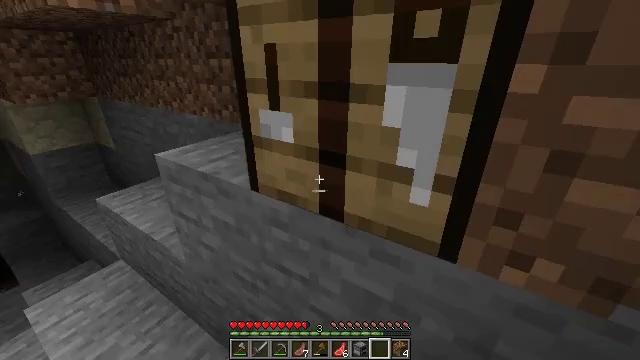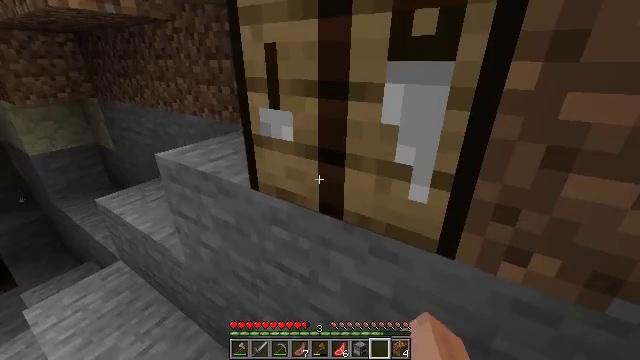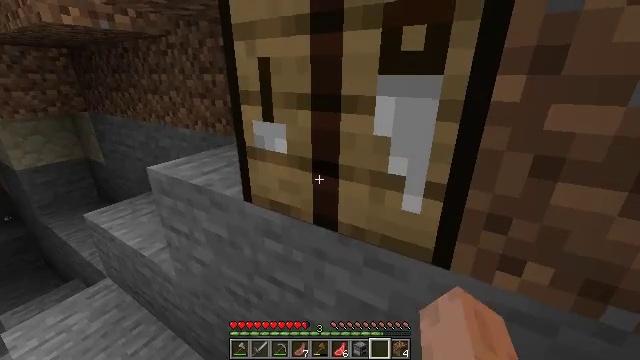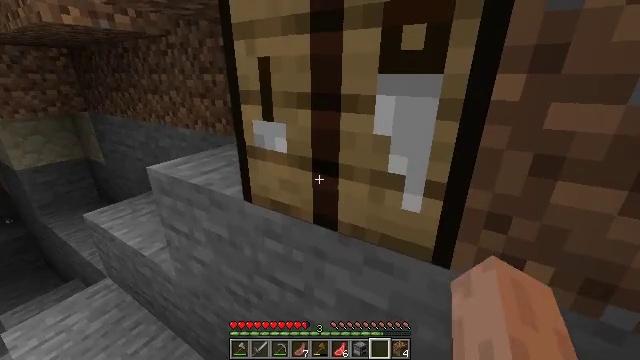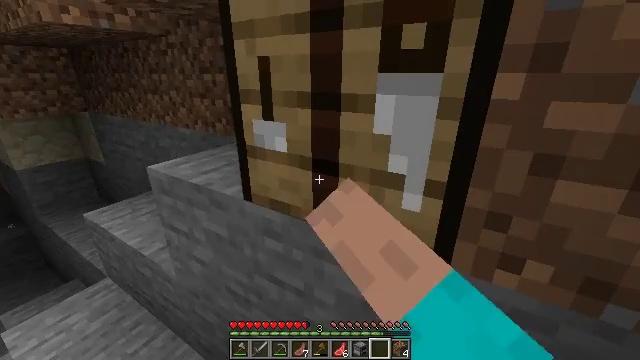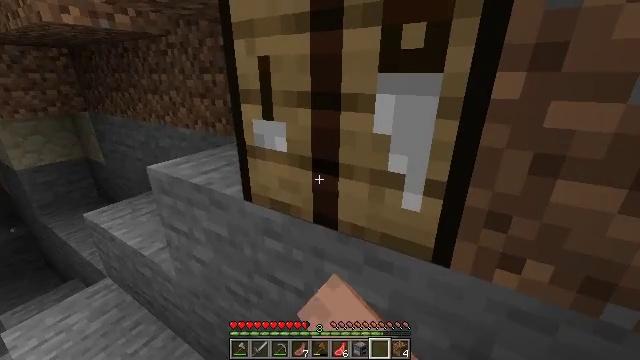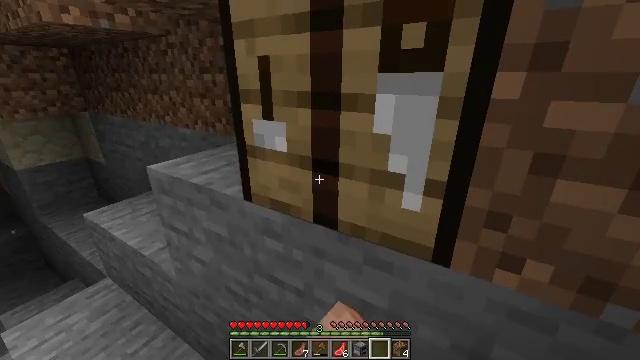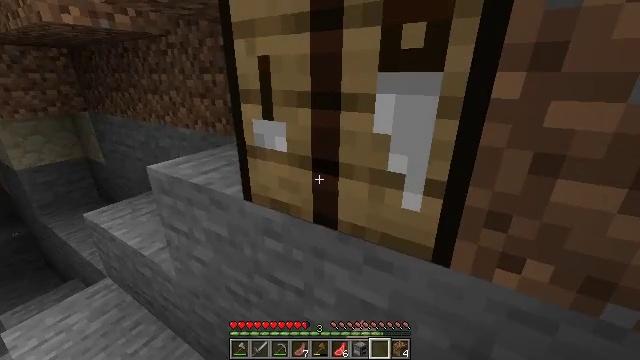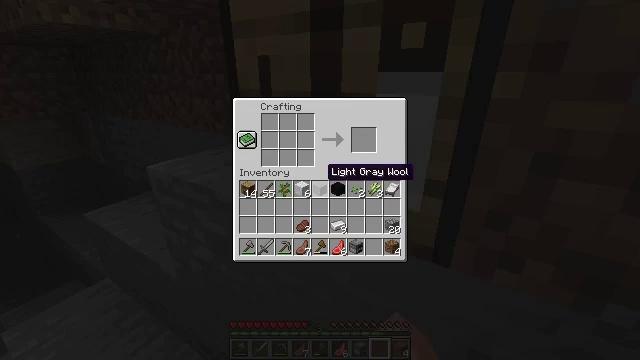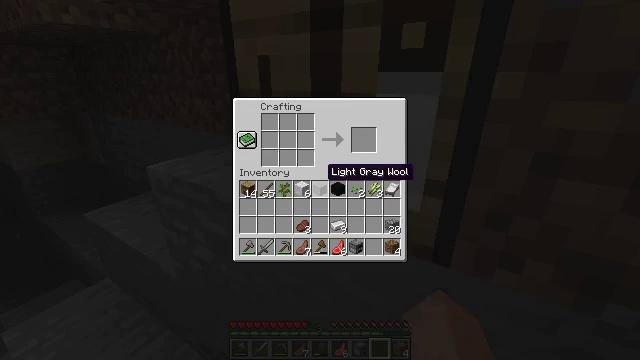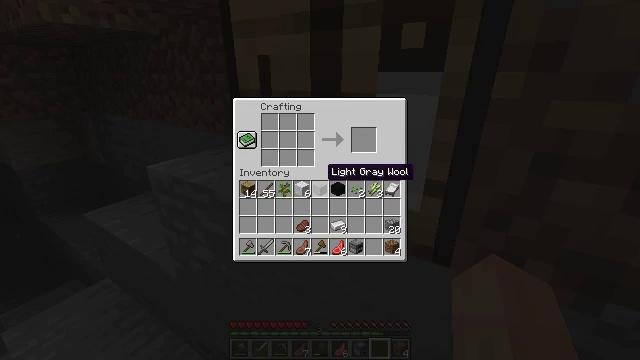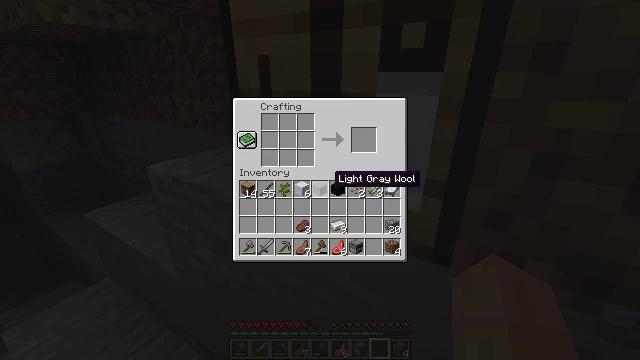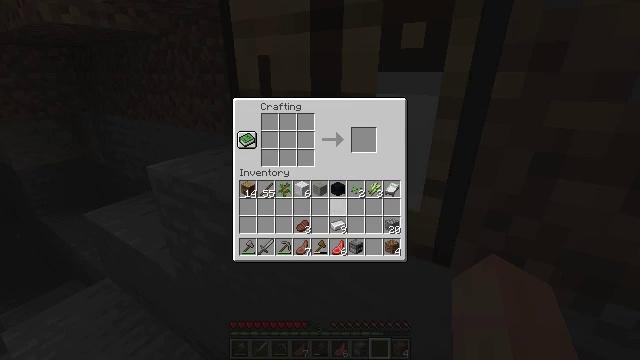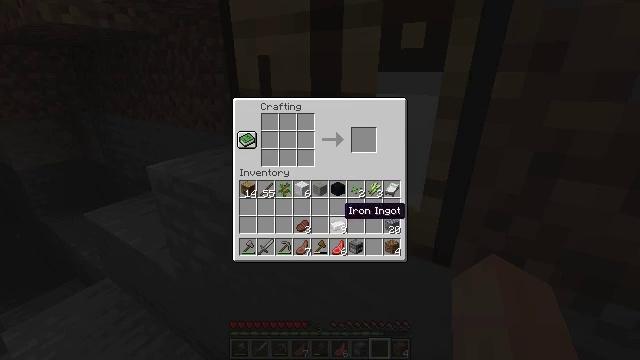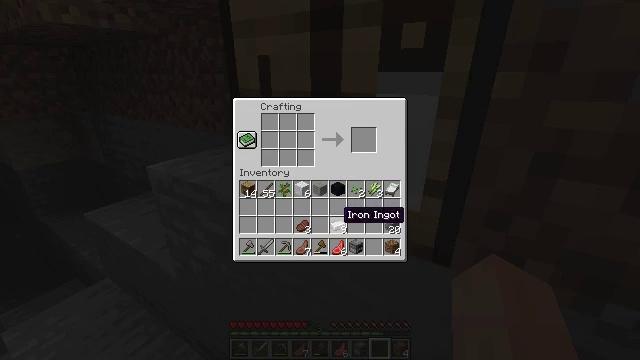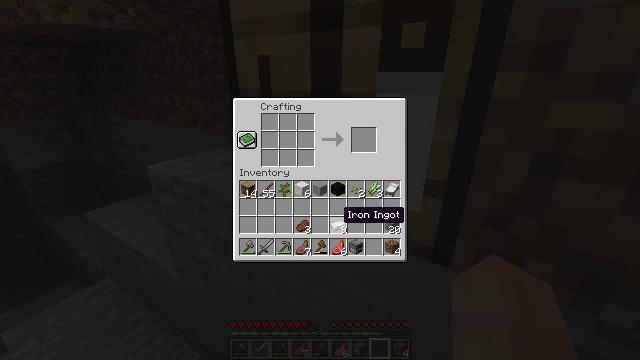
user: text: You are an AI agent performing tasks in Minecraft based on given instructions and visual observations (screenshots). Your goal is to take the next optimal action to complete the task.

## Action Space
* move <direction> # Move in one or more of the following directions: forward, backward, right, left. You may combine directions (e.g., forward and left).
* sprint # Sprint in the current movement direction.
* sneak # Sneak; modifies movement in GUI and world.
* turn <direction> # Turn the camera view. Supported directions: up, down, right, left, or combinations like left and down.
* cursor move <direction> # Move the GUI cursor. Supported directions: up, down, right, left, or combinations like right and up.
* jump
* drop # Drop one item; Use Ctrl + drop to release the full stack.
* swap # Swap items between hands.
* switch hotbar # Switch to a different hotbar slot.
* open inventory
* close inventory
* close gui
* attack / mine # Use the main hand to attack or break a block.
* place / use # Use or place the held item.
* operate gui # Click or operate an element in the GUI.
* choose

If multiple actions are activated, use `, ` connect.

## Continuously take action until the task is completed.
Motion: motion action
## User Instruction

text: Craft a smoker with the required resources.
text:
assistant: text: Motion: no_op
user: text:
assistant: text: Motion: turn right and up
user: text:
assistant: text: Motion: use / place
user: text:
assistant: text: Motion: use / place
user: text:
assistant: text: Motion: use / place
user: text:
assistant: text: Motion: no_op
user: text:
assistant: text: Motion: no_op
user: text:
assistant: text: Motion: open gui
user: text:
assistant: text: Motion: no_op
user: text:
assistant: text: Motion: no_op
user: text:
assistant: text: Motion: cursor move right and down
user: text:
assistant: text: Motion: cursor move right and down
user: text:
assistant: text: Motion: cursor move down
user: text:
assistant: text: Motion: no_op
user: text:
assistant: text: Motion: no_op
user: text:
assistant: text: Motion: no_op
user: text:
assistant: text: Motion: no_op
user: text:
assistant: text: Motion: cursor move right
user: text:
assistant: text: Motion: cursor move right
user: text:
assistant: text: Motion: cursor move right
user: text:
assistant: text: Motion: cursor move right
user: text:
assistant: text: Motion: no_op
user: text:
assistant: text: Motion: cursor move down
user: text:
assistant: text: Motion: no_op
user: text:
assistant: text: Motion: no_op
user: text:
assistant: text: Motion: no_op
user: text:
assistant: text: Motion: no_op
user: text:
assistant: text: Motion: no_op
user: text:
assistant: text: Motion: cursor move left and down
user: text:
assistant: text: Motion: cursor move left and down